Aerial crown-view tile of a tropical tree (Barro Colorado Island, Panama), acquired 20240611:
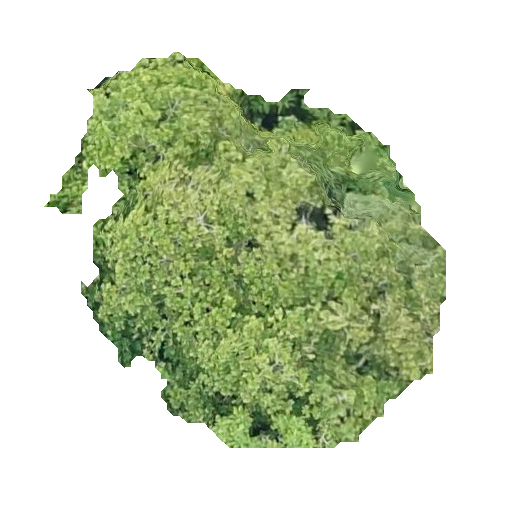
Species: Anacardium excelsum
GBIF accepted scientific name: Anacardium excelsum
Crown area: 165.296 m²